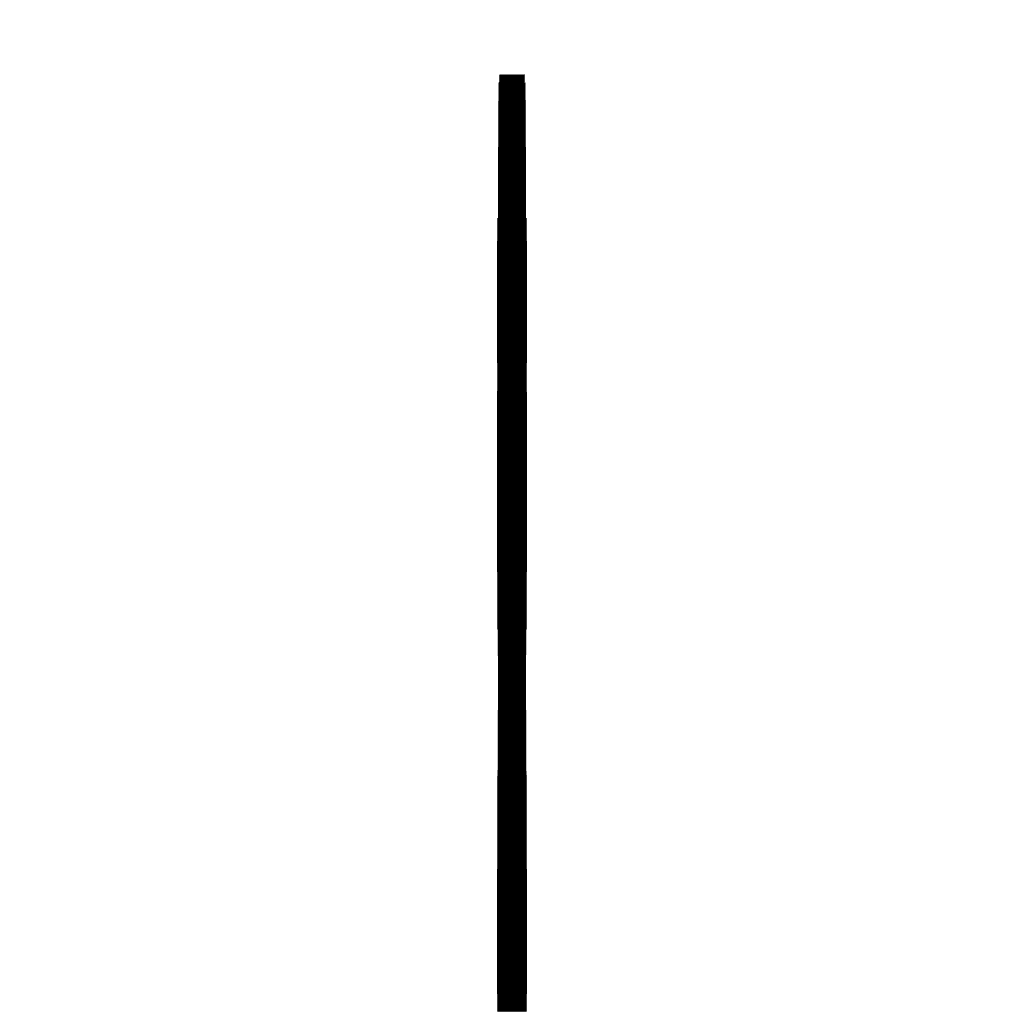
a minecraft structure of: Samus From Metroid bad low quality